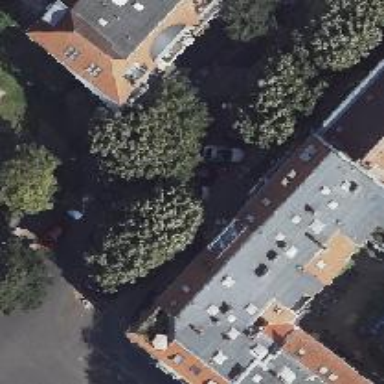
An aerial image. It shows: Bicycle parking located on the sidewalk.